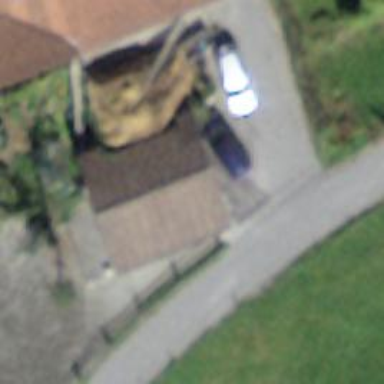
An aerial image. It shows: Shed.